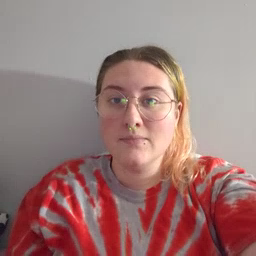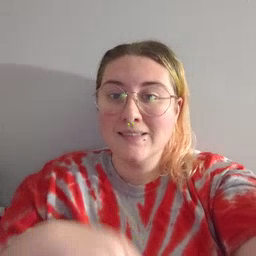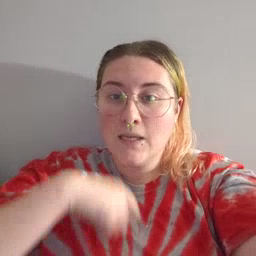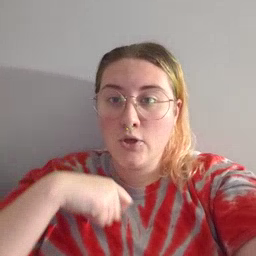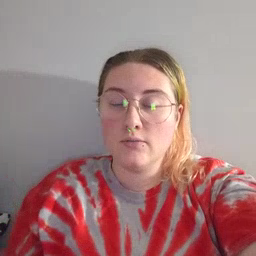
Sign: zipper